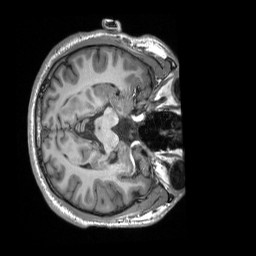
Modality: T1w
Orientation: axial
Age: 26
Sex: male
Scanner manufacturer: siemens
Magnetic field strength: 3 T
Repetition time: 2.3 s
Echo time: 0.00298 s